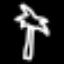
Label: palm tree